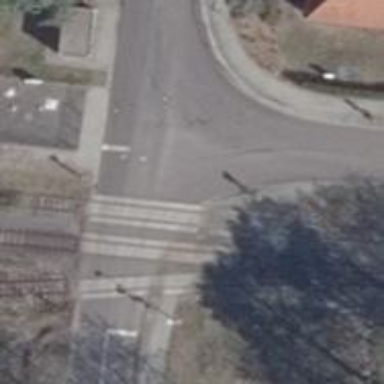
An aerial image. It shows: Railway spur service.